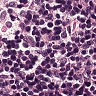
Metastatic tissue present: no